Question: I have a view controller with UIImagePickerControllerDelegate and UINavigationControllerDelegate to pick photo.
I also want to make the same preview view when I picked photo done like the preview view when I taken photo done.

Have any suggestion? Thx!
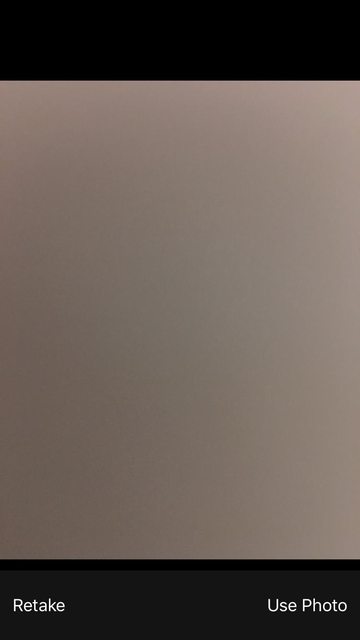
Answer: You can get the 'UIImagePickerController' to show the preview screen when choosing a photo if you set 'picker.allowsEditing' to true. Be aware though that this will allow users to crop and reposition their photo in both the photo library and camera source types.